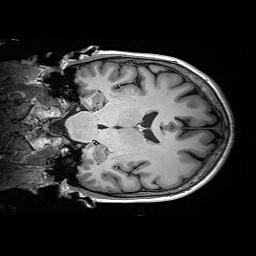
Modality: T1w
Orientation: coronal
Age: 59
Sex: female
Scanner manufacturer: siemens
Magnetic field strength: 3 T
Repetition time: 2.2 s
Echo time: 0.00245 s